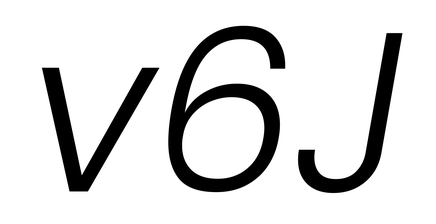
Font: Poppins-LightItalic